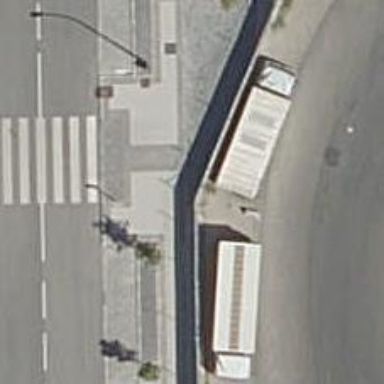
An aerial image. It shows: Wall barrier.